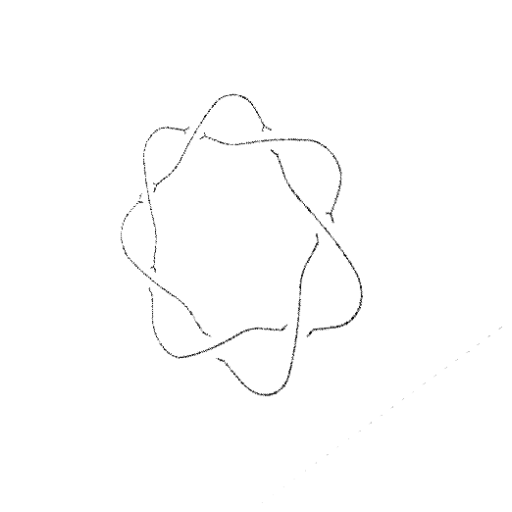
Crossing number: 7